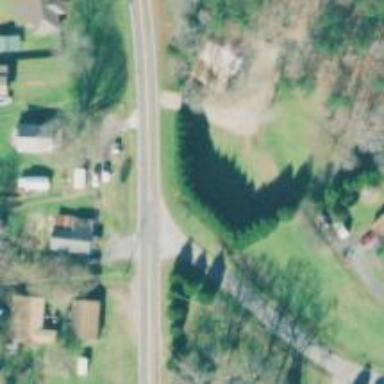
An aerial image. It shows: Road with stop sign.